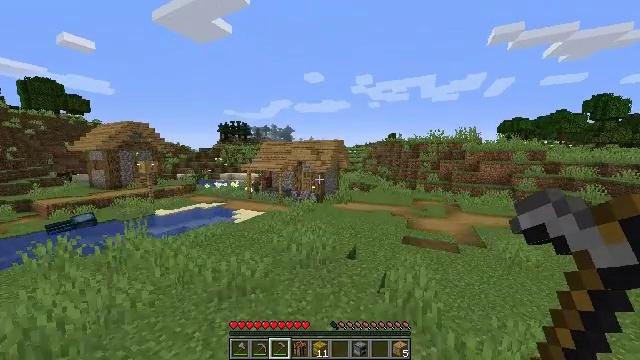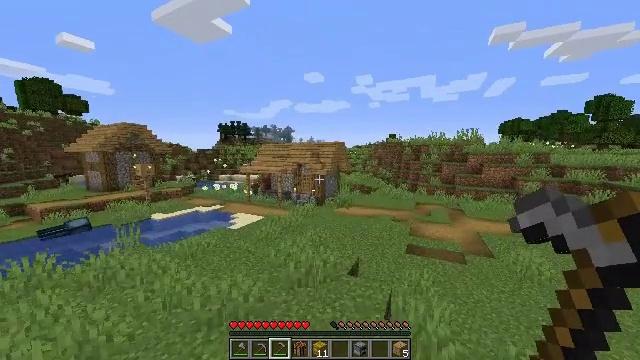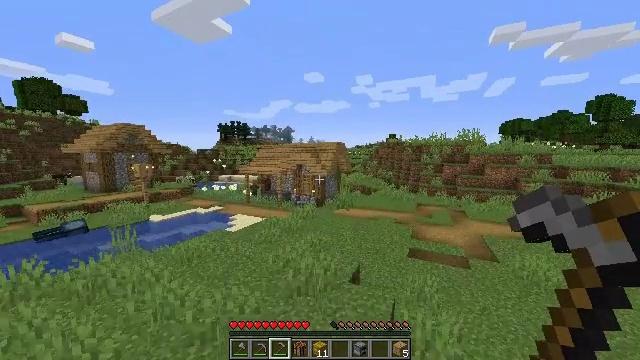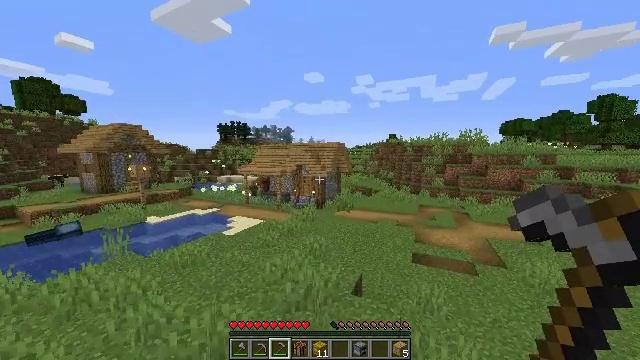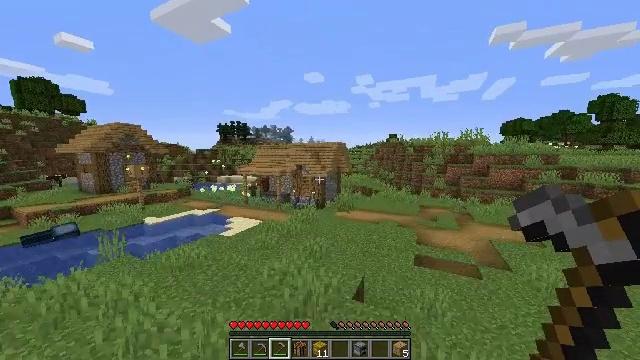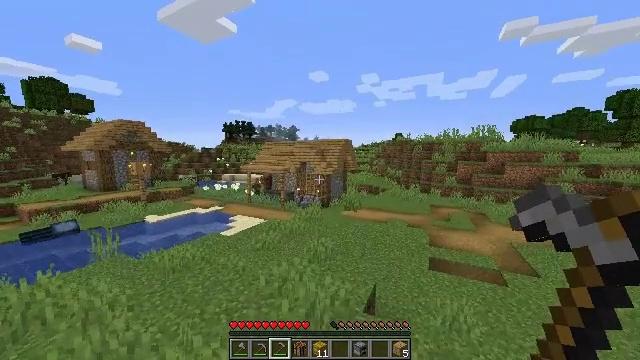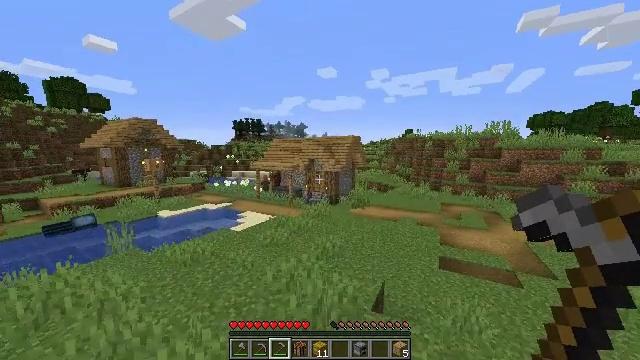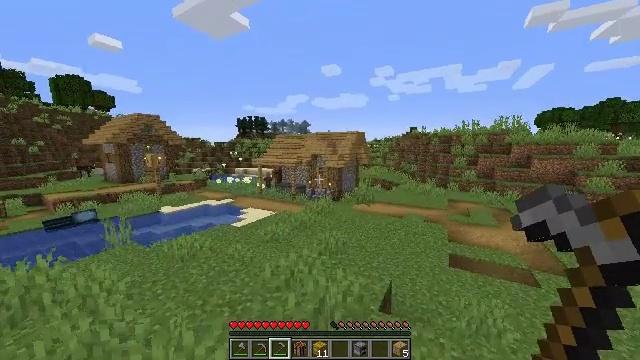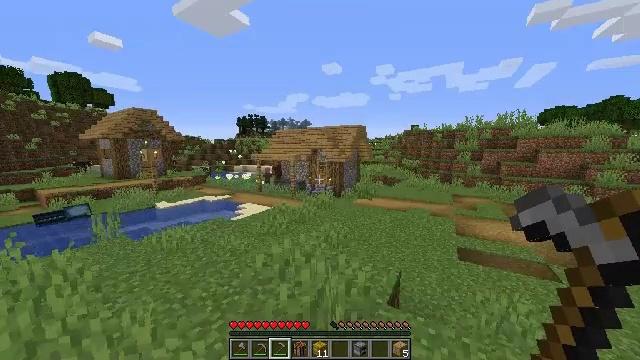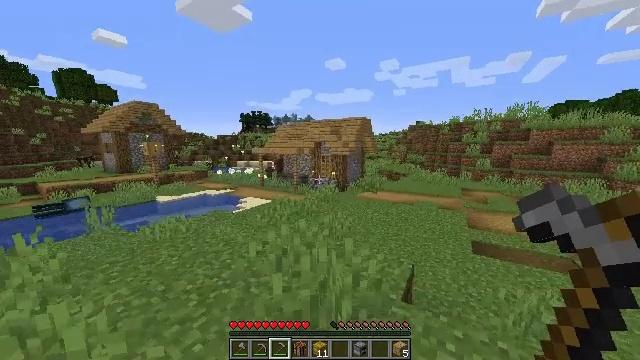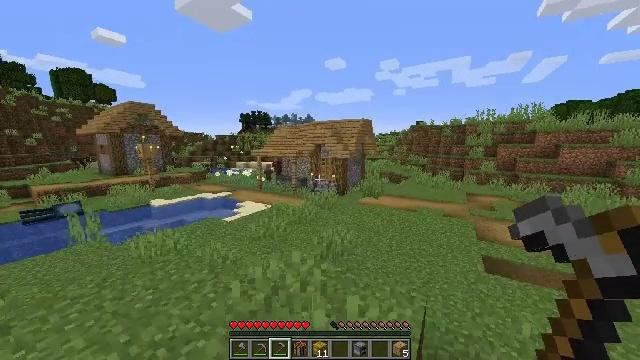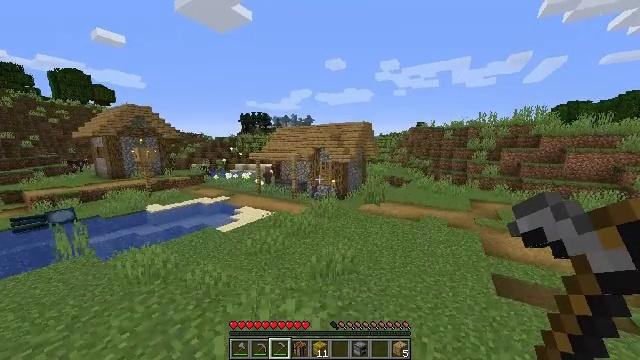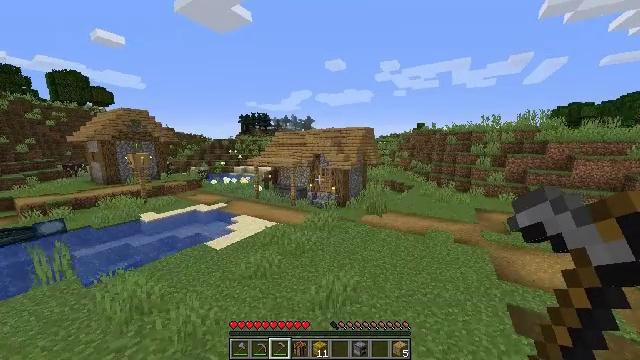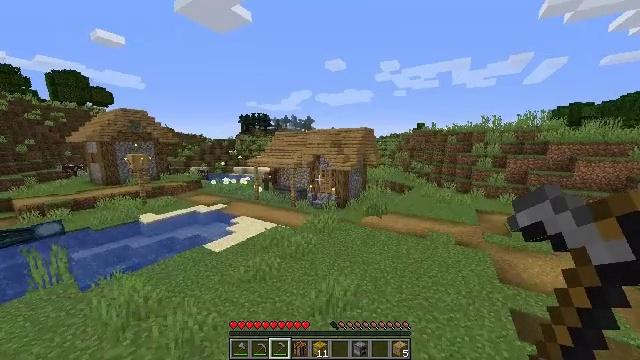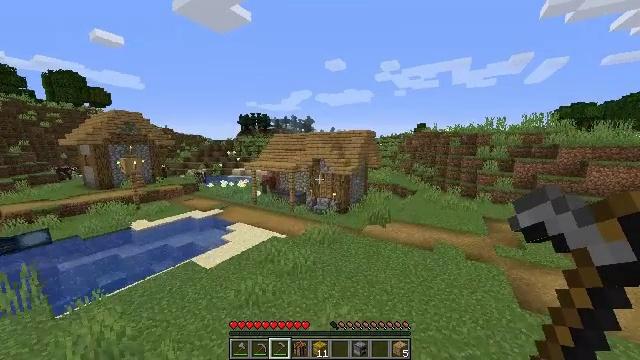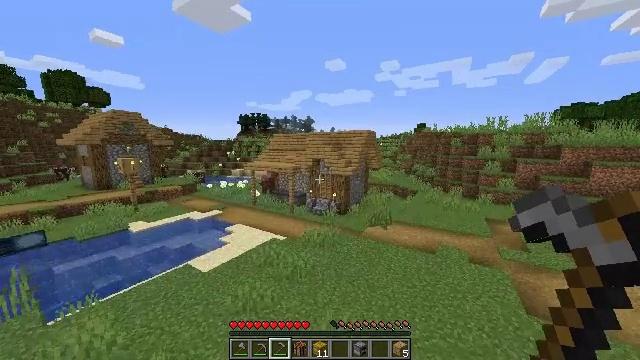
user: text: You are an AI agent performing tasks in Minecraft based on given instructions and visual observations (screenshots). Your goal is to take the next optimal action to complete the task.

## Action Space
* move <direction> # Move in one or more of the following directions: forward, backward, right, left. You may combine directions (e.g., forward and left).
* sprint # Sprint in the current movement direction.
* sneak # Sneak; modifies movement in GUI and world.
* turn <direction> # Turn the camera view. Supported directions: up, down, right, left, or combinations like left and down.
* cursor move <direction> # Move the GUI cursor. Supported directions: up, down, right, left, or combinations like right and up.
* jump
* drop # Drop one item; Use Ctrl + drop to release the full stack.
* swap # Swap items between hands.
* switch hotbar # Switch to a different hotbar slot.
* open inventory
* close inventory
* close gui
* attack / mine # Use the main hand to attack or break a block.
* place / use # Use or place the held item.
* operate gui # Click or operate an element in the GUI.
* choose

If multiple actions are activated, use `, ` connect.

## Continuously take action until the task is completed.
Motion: motion action
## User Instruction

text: Collect oxeye daisy from the ground.
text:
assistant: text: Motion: move forward, sprint, jump
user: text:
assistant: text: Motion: move forward, sprint, jump
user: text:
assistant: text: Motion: move forward, sprint, jump
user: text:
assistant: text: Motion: move forward, sprint, jump
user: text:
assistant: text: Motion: move forward, sprint, turn left, jump
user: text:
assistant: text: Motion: move forward, sprint, turn left, jump
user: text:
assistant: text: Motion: move forward, sprint, jump
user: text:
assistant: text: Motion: move forward, sprint, jump
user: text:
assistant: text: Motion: move forward, sprint, jump
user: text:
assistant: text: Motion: move forward, sprint, jump
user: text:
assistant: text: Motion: move forward, sprint, jump
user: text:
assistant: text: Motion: move forward, sprint, jump
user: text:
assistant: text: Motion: move forward, sprint, jump
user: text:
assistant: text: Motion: move forward, sprint, jump
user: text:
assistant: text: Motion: move forward, sprint, jump
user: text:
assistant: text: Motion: move forward, sprint, jump
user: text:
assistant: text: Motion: move forward, sprint, jump
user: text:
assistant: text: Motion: move forward, sprint, jump
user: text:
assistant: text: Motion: move forward, sprint, jump
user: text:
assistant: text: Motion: move forward, sprint, jump
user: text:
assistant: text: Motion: move forward, sprint, jump
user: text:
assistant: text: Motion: move forward, sprint, jump
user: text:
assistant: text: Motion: move forward, sprint, jump
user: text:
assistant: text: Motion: move forward, sprint, jump
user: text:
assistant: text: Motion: move forward, sprint, jump
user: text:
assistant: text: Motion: move forward, sprint, jump
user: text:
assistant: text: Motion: move forward, sprint, jump
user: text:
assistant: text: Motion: move forward, sprint, jump
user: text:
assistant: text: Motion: move forward, sprint, jump
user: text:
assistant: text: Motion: move forward, sprint, jump